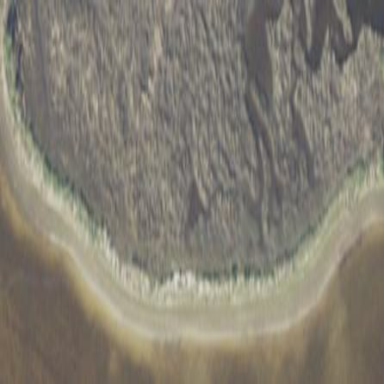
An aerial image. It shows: Scenic beach with natural beauty.